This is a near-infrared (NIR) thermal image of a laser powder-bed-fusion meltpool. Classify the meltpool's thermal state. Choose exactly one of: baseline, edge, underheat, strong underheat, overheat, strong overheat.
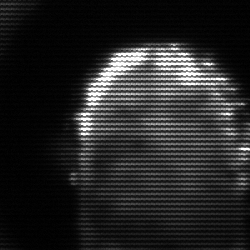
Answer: baseline